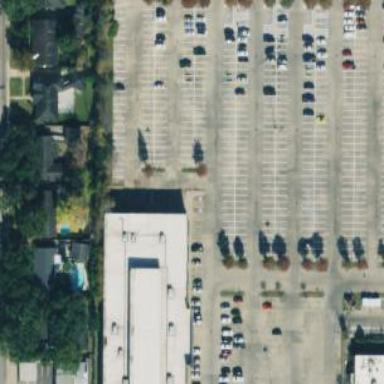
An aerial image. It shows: Parking space is available.